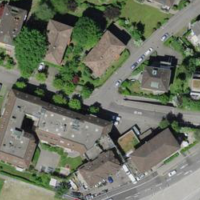
EUNIS habitat code: 54
Species observed at this site:
Erithacus rubecula